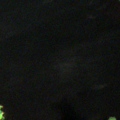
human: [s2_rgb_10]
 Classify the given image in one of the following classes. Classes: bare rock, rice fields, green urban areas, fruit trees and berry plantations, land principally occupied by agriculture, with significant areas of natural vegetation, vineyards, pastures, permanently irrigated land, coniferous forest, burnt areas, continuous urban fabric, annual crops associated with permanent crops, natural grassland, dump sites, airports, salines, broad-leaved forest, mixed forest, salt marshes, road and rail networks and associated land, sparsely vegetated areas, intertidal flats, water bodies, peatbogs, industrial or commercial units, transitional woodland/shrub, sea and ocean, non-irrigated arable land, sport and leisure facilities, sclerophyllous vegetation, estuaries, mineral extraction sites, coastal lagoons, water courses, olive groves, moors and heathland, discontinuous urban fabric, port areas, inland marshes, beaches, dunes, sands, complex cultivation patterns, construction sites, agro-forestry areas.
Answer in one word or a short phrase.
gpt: mixed forest, water bodies